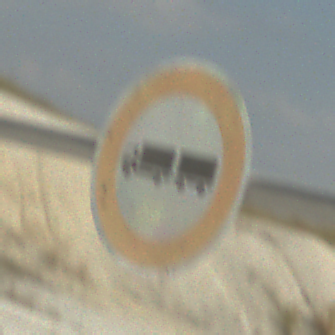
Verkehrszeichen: VerbotLastkraftwagenMitAnhaenger
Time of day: MorningAfternoon
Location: Outdoor (Beach)
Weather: PartlyCloudy
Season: NotSpecified
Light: Natural